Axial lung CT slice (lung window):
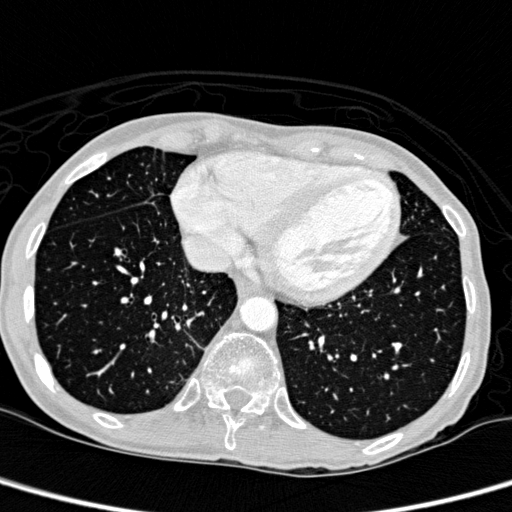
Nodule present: no